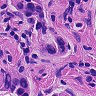
Metastatic tissue present: yes